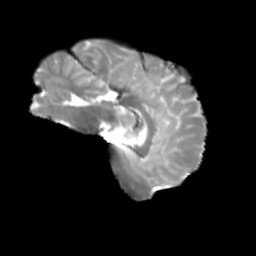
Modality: T2w
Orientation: sagittal
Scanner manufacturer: siemens
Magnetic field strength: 3 T
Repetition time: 4 s
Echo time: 0.0594 s